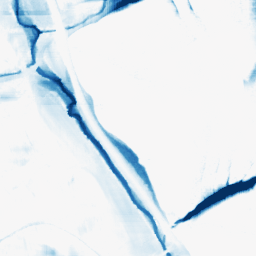
Category: morphological
Decomposition family: morphological_rect
Decomposition parameters: operation: closing
width: 50
height: 20
Upsampling method: cubic_catmull_rom
Upsampling parameters: scale: 2
Upsampling scale: 2